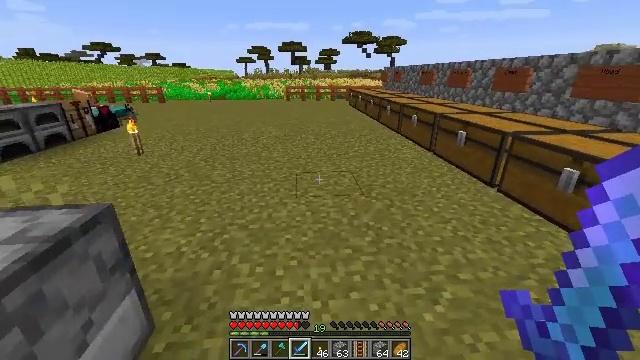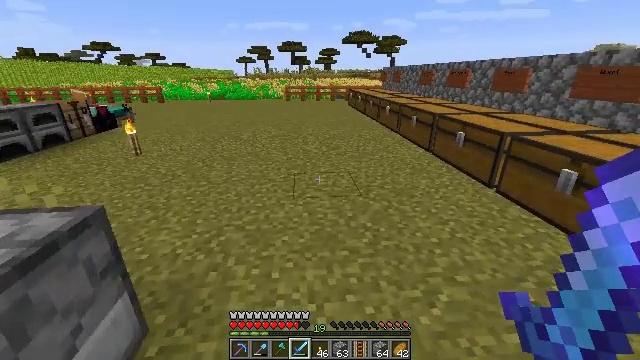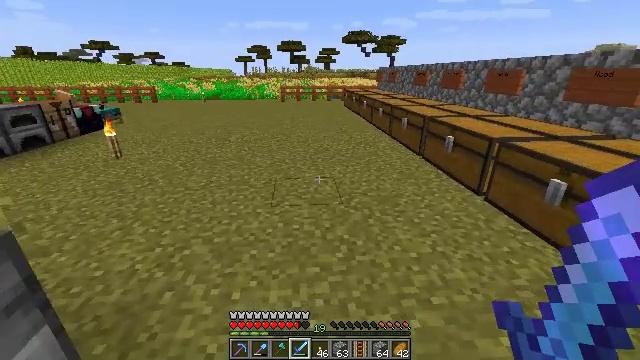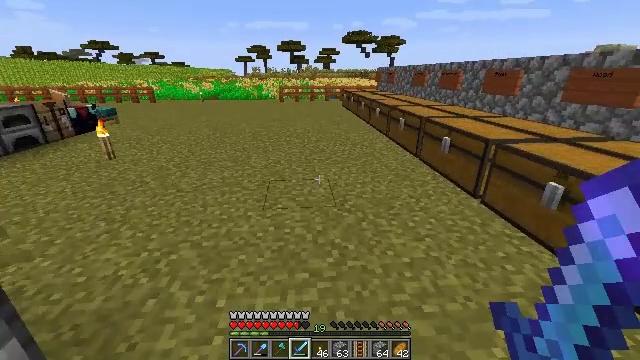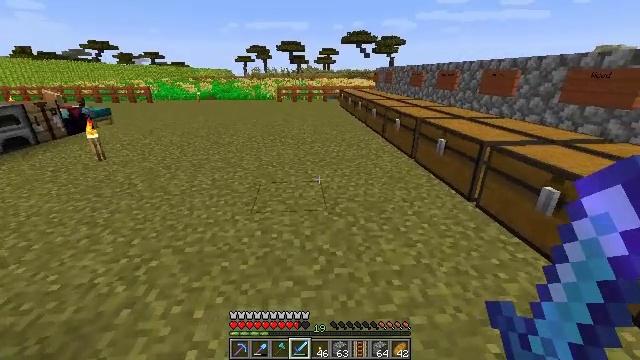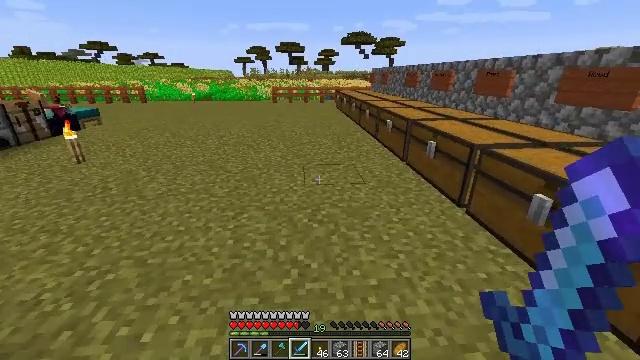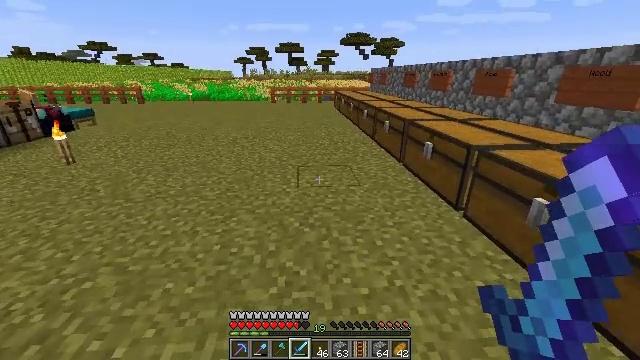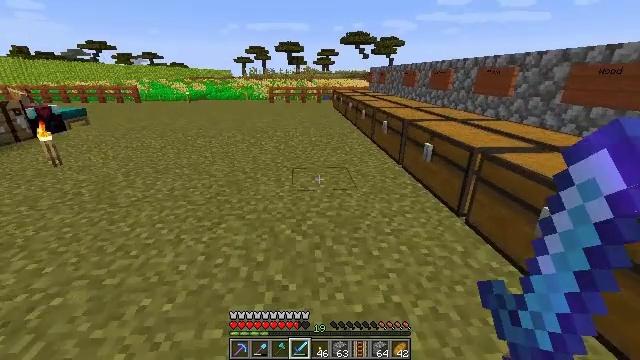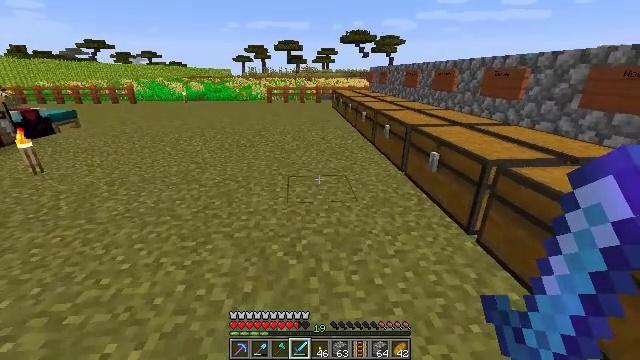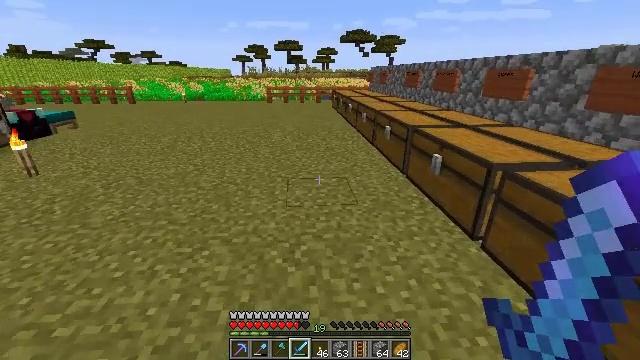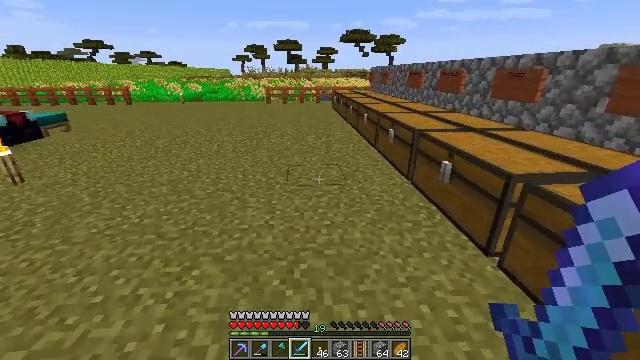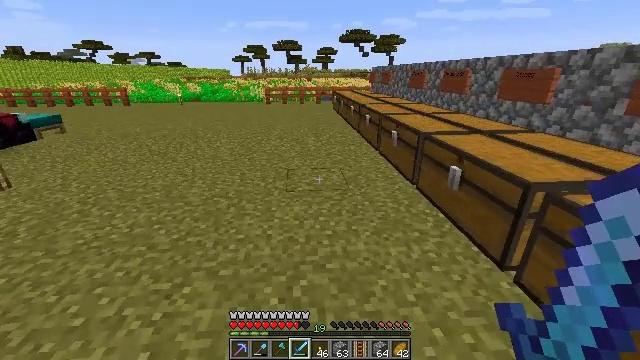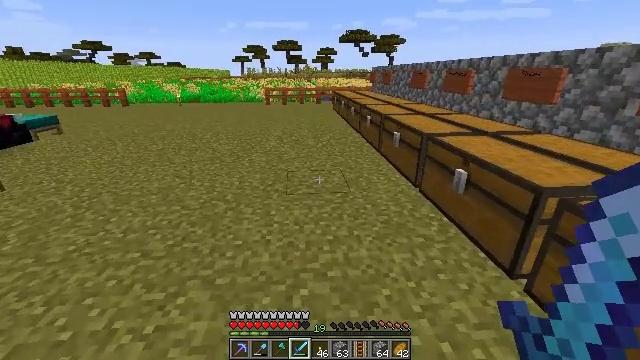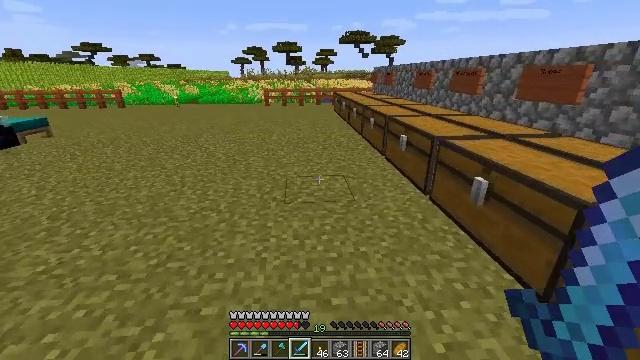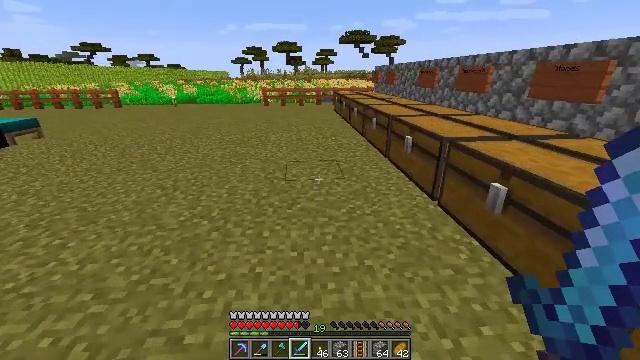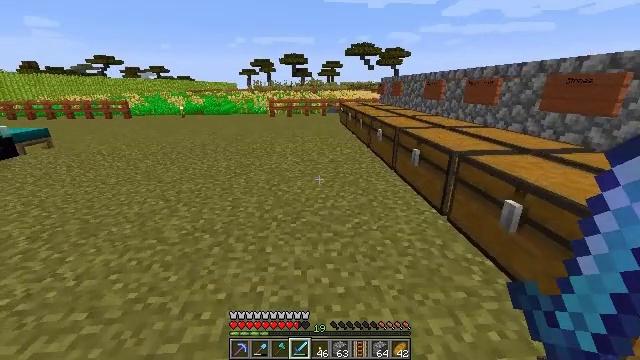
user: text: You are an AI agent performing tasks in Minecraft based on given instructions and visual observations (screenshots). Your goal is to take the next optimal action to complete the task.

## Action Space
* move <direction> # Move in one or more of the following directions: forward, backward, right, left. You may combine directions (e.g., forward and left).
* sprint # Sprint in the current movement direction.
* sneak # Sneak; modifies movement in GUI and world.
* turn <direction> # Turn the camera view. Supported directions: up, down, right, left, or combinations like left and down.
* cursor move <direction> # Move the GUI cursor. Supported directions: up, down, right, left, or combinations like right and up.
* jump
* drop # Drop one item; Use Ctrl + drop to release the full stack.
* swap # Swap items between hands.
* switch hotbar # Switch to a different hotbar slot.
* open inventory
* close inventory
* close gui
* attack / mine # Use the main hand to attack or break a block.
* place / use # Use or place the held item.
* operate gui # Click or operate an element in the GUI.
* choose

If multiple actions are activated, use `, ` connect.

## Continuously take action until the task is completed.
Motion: motion action
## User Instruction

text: Remove a granite from the inventory.
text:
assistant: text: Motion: move forward and move right
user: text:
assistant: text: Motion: move forward and move right
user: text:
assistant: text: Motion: move forward and move right
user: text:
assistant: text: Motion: move forward and move right
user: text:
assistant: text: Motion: move forward and move right
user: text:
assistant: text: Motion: move forward
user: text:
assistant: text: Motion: move forward
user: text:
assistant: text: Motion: move forward
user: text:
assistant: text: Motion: move forward
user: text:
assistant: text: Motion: move forward
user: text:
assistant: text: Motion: move forward
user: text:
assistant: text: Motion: move forward
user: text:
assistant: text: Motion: move forward
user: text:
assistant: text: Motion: move forward
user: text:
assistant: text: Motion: move forward, turn left and up
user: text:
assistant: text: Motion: move forward, turn left and up
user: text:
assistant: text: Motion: move forward
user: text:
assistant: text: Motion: move forward
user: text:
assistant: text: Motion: move forward
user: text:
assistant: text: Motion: move forward
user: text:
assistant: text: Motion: move forward
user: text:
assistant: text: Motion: move forward
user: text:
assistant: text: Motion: move forward
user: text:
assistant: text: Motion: move forward
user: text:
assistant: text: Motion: move forward
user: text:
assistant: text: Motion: move forward
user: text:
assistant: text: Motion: move forward
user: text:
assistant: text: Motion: move forward
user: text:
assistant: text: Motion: move forward
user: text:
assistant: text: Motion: move forward